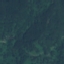
Land use / land cover: Forest